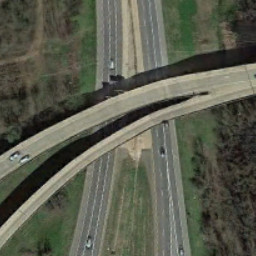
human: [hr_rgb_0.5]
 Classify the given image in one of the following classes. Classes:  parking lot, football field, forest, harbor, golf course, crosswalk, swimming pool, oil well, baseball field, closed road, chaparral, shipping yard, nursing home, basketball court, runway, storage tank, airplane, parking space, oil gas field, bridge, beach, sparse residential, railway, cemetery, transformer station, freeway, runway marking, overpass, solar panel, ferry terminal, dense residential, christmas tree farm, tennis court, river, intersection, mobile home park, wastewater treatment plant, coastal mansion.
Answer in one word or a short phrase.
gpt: overpass